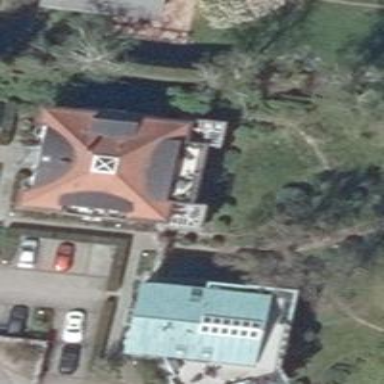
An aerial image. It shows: Hipped roof apartment building.